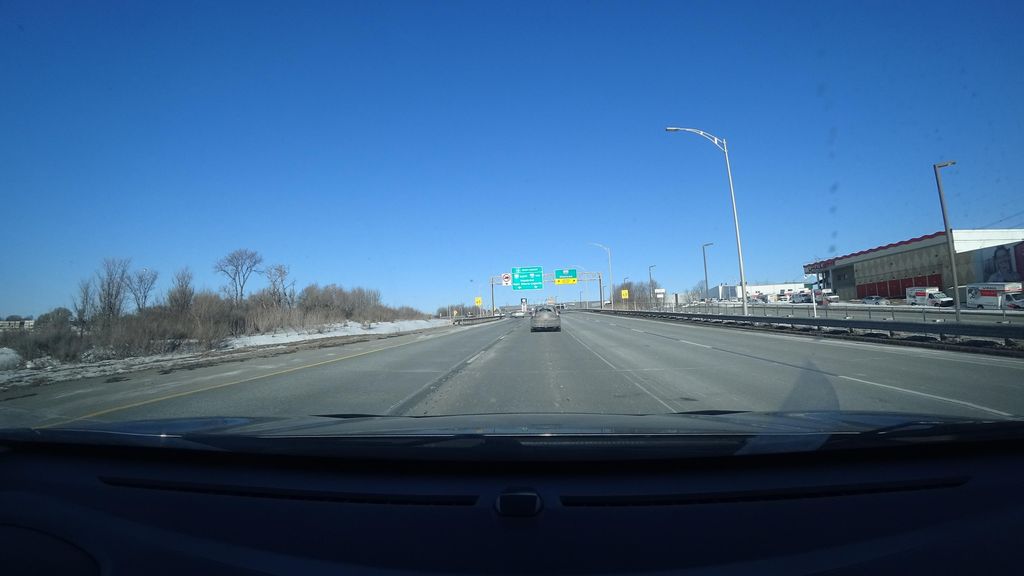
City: quebec_city